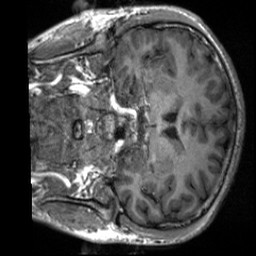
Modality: T1w
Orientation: coronal
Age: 22
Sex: male
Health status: healthy
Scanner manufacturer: siemens
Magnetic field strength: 3 T
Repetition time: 2 s
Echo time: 0.00232 s